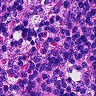
Metastatic tissue present: no